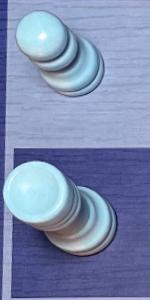
Label: Rook_White